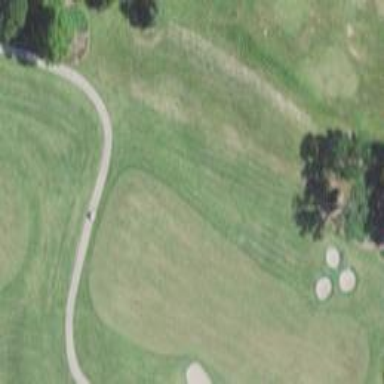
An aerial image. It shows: Golf fairway surrounded by grass.